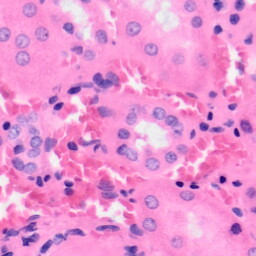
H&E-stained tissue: Kidney